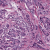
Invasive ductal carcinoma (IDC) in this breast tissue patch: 1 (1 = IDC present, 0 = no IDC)